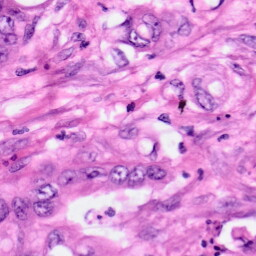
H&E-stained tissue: Pancreatic